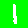
Digit: 1